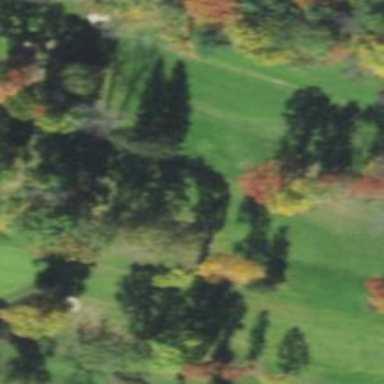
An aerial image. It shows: View of golf hole.